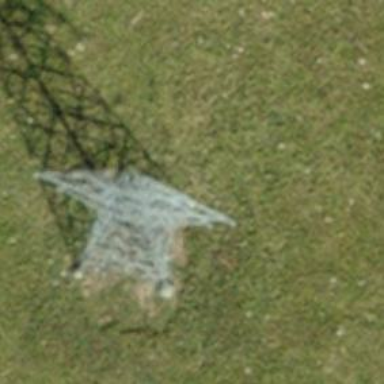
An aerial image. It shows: Power line is depicted.